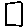
Label: square